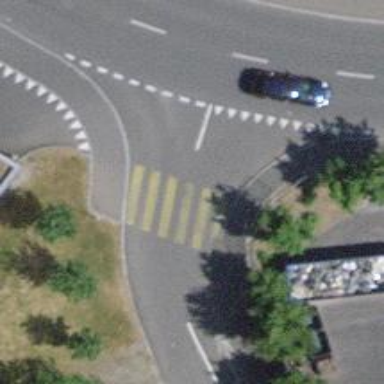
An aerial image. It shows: Uncontrolled zebra crossing with zebra markings.